Interaction volume radius: 5 \u00c5
Interaction volume height: 20 \u00c5
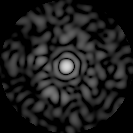
Disorder parameter: 0.831